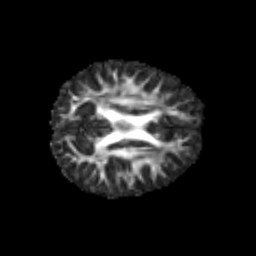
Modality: FA
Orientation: axial
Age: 5
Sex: male
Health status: healthy